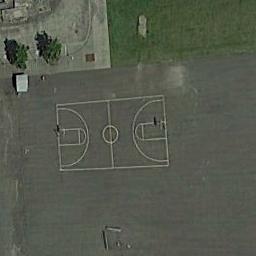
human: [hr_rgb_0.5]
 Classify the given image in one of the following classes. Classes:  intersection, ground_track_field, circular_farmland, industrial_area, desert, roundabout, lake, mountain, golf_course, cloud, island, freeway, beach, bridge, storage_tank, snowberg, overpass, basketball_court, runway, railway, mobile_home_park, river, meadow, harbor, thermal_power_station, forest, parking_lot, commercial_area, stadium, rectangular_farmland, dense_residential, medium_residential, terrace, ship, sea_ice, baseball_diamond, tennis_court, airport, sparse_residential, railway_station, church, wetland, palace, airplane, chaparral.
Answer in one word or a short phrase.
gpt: basketball_court